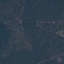
Label: Forest